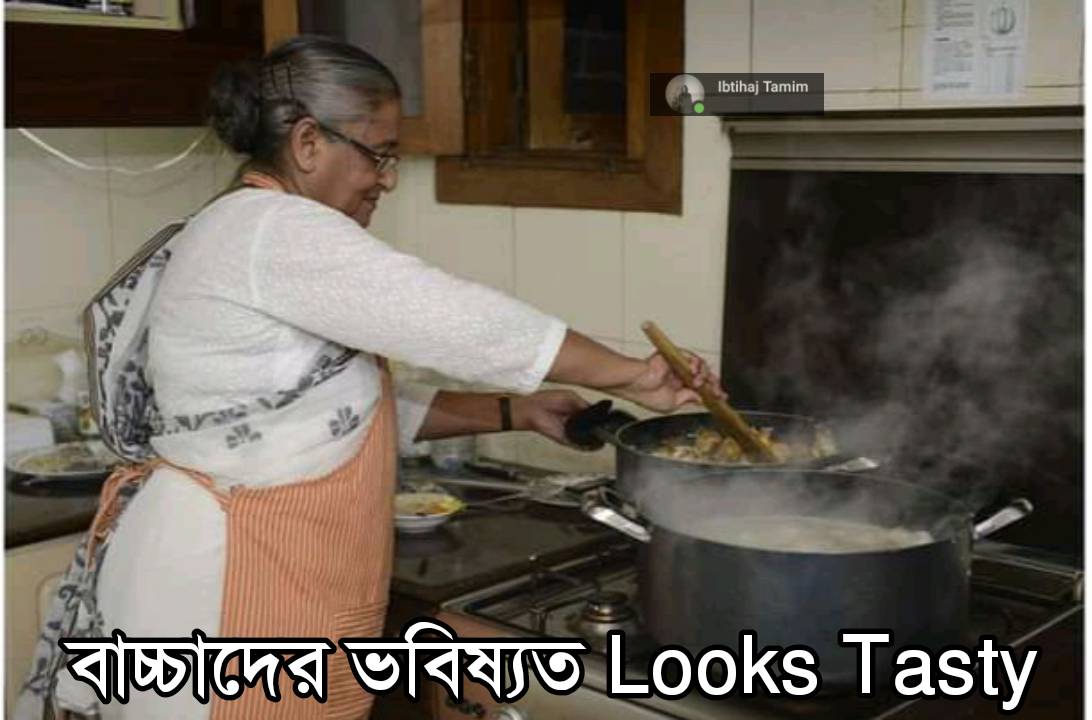
Caption: বাচ্চাদের ভবিষ্যত  Look Tasty
Label: non-hate